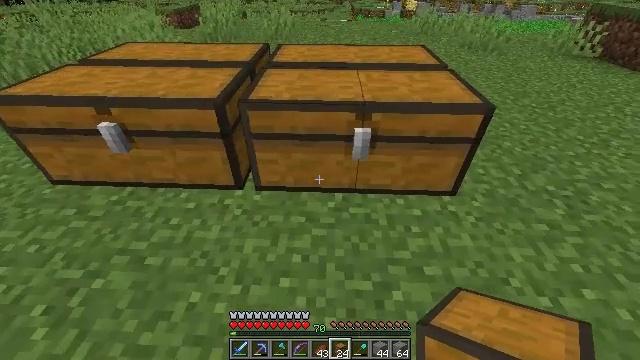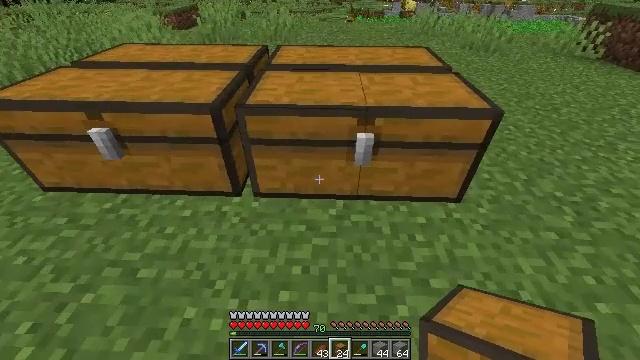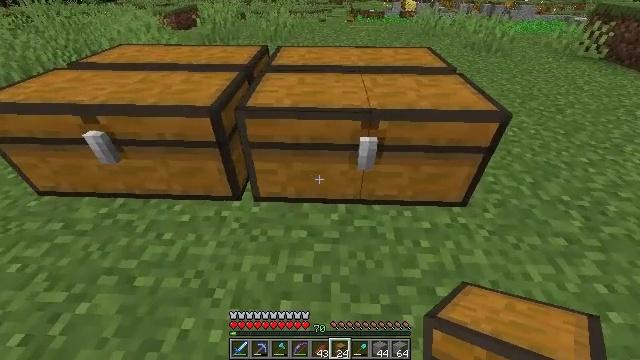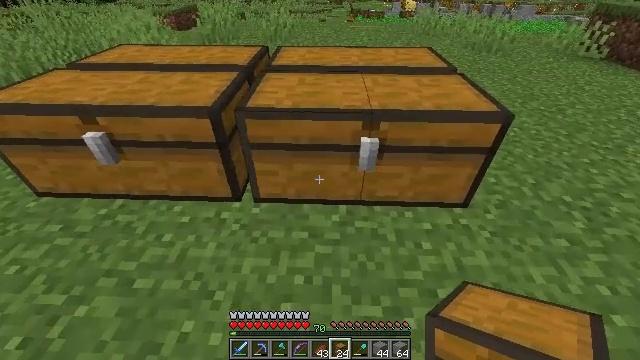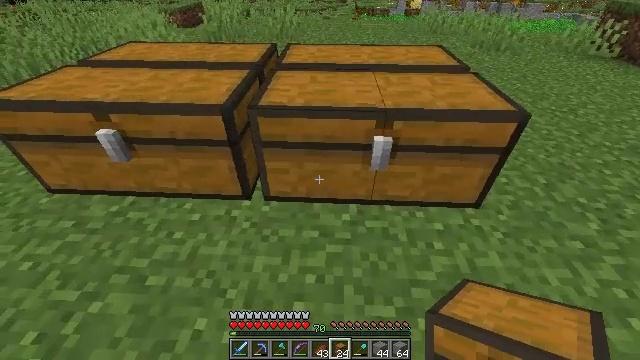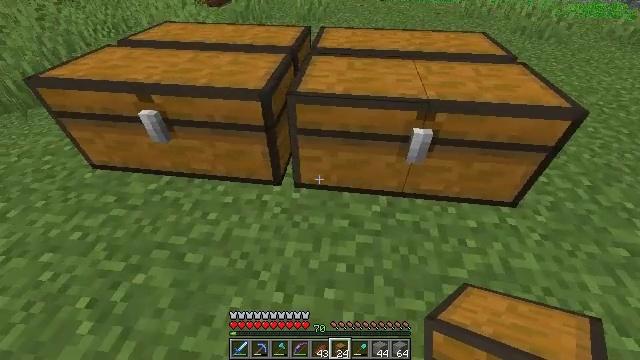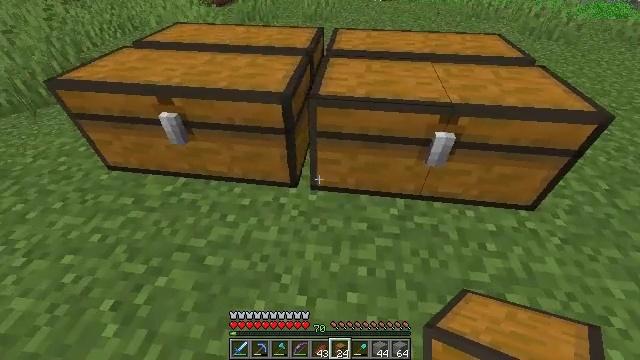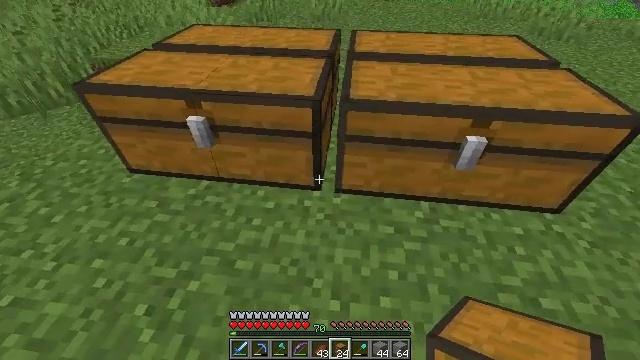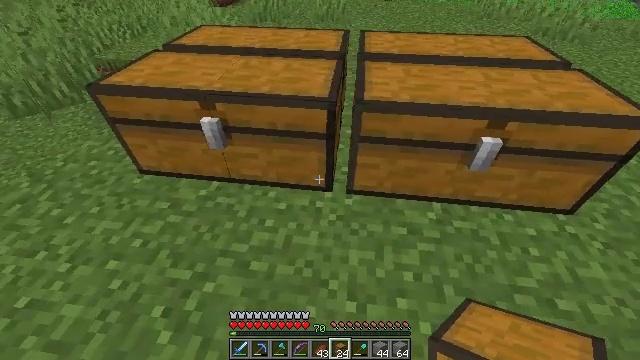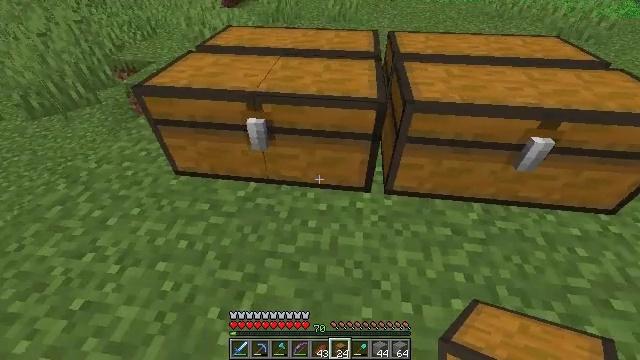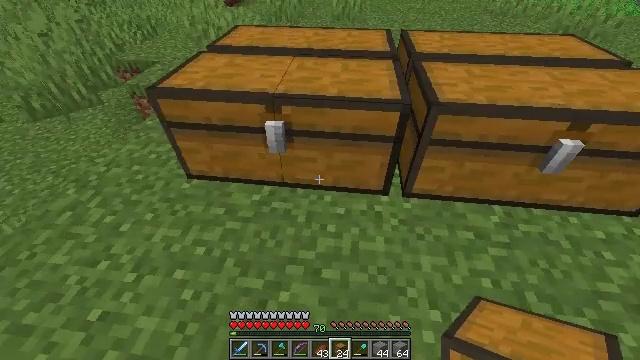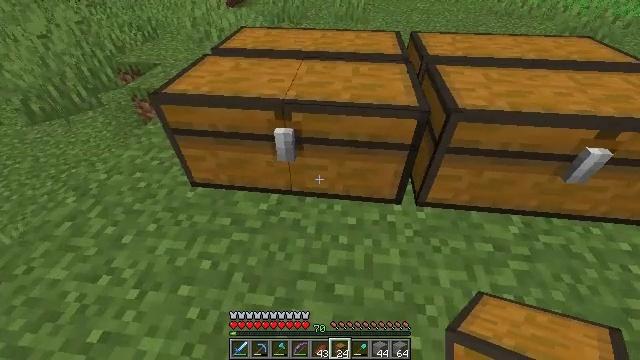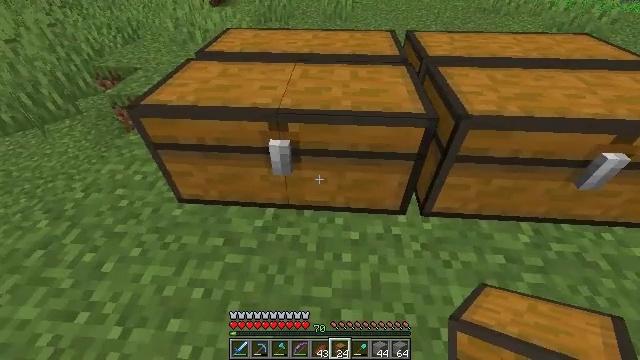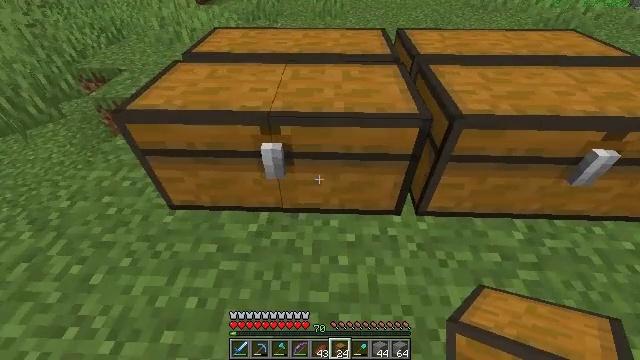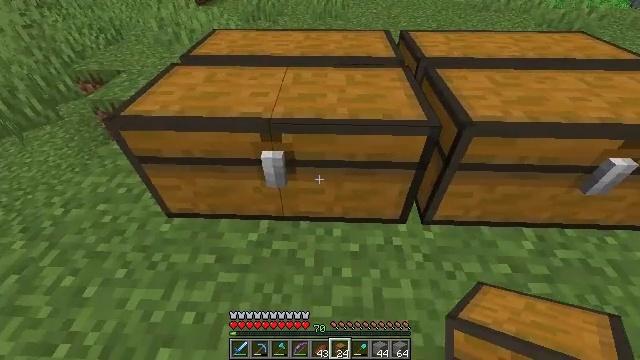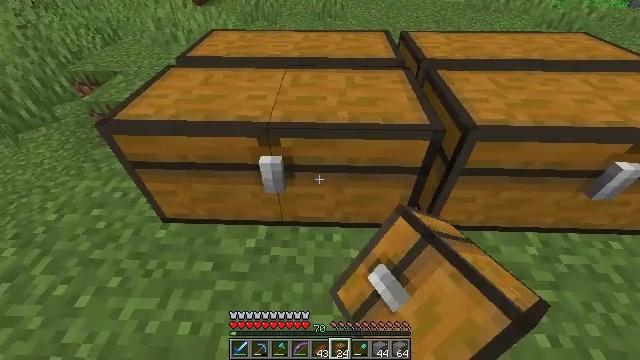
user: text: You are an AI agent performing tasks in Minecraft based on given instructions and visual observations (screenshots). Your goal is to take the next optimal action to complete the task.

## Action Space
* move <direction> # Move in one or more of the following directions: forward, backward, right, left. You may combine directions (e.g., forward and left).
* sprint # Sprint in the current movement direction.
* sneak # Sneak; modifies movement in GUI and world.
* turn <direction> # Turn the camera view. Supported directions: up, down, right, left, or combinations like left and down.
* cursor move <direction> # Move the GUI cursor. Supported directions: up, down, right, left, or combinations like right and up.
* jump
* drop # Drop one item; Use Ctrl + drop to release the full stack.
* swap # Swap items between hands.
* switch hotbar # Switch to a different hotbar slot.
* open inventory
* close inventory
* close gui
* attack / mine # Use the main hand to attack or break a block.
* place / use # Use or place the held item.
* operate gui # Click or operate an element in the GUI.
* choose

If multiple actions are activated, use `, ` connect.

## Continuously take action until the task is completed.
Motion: motion action
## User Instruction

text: Reclaim the chest into your inventory.
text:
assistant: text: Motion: no_op
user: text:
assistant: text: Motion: no_op
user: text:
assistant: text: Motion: no_op
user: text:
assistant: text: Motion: move left
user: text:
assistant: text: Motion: move left, turn left and down
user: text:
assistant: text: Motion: move left
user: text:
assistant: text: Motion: move left
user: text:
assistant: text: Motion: move left
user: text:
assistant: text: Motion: move left
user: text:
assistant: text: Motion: move forward
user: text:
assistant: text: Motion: move forward
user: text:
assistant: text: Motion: move forward, turn right
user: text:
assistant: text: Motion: turn right
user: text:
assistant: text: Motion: use / place
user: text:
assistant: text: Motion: use / place
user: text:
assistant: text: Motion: no_op
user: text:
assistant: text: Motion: no_op
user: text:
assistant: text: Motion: no_op
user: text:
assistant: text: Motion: turn right and down
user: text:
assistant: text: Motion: turn down
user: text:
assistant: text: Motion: turn right and down
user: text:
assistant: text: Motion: turn right and down
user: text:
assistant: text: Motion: no_op
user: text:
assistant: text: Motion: sneak
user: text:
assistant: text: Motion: sneak, turn right and down
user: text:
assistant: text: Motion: sneak, turn down
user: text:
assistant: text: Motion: sneak, turn down
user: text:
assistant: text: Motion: sneak, turn down
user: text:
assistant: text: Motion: sneak
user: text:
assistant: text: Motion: sneak